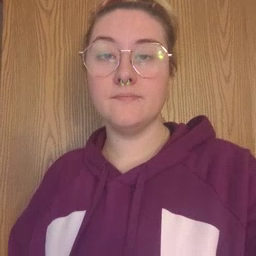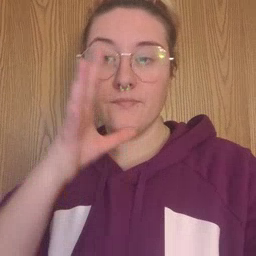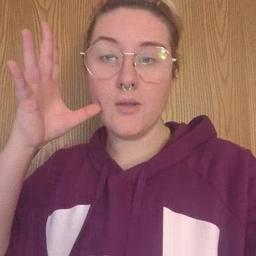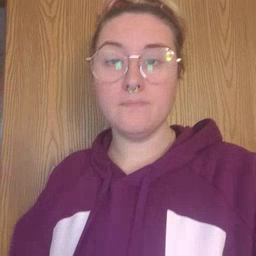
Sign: farm